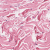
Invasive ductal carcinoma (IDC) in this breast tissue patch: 0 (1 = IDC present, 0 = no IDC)